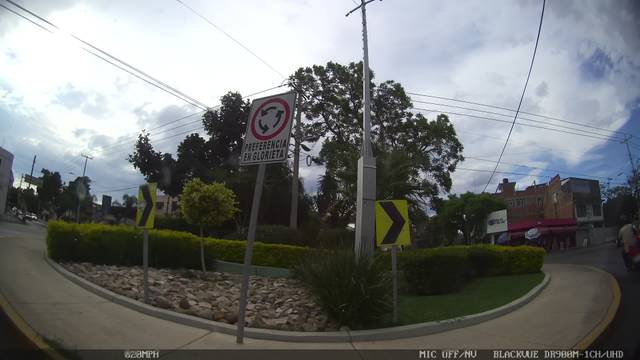
Region: Mexico
Coordinates: 21.116, -101.696